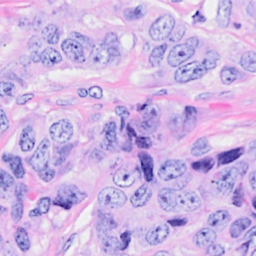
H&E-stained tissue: Breast